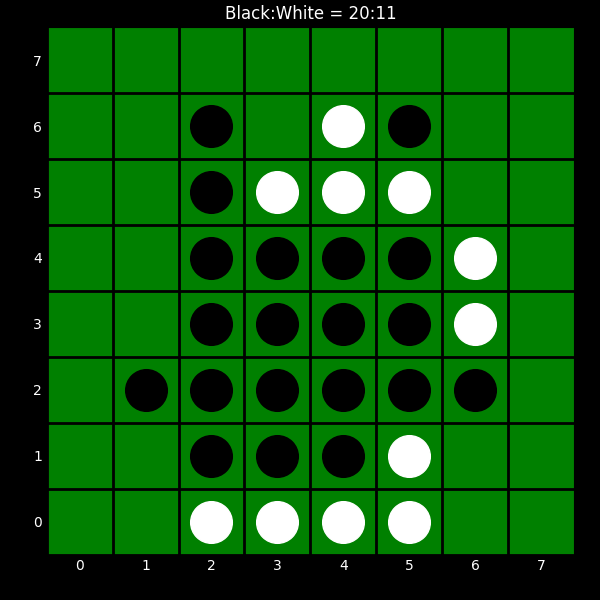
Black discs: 20
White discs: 11